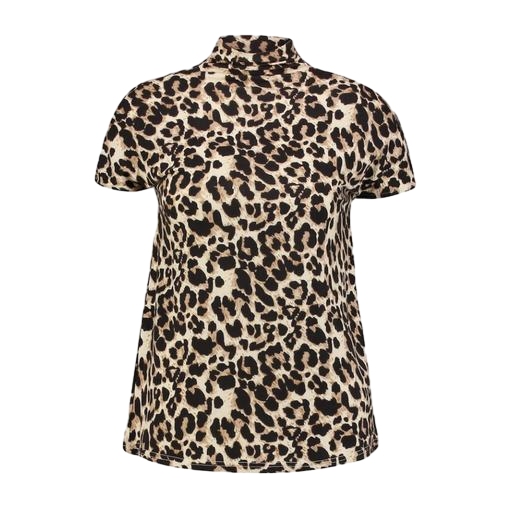
luxury high neck leopard print, black leopard print t-shirt, leopard print shirt, white background